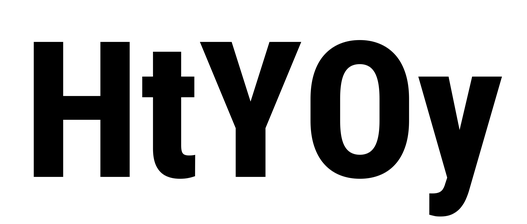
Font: Roboto_Condensed_ExtraBold